Question: I have a checkable item in my list view
'''
public class CheckableMessageOut extends RelativeLayout implements Checkable{
public CheckableMessageOut(Context context) {
super(context);
}
public CheckableMessageOut(Context context, AttributeSet attrs) {
super(context, attrs);
}
LinearLayout wrapper;
private boolean checked = false;
@Override
public void setChecked(boolean b) {
if (checked!=b){
if (b){
wrapper.setBackgroundResource(R.drawable.label_msg_out_selected);
} else {
wrapper.setBackgroundResource(R.drawable.label_msg_out);
}
}
checked = b;
}
'''
I use it like this
'''
<ru.kurganec.vk.messenger.ui.helper.CheckableMessageOut xmlns:android="http://schemas.android.com/apk/res/android"
android:layout_width="fill_parent"
android:layout_height="wrap_content"
>
<LinearLayout
android:id="@+id/wrapper"
android:layout_width="wrap_content"
android:layout_height="wrap_content"
android:layout_alignParentRight="true"
android:background="@drawable/label_msg_out"
android:orientation="vertical">
<TextView
android:id="@+id/text_msg"
android:layout_width="wrap_content"
android:layout_height="wrap_content"
android:text="ad"
/>
<LinearLayout
android:id="@+id/list_attach"
android:layout_width="wrap_content"
android:layout_height="wrap_content"
android:layout_gravity="right"
android:orientation="vertical">
</LinearLayout>
</LinearLayout>
<TextView
android:id="@+id/text_date"
android:layout_width="wrap_content"
android:layout_height="wrap_content"
android:layout_toLeftOf="@id/wrapper"
android:text="06.06"/>
</ru.kurganec.
'''
vk.messenger.ui.helper.CheckableMessageOut>
sometimes i add some views programmatically to the @id/list_attach and then something strage happens. I cannot select the item with attached view.
Whole It looks like this.

by saying selected i mean checked.
I set this field mList.setChoiceMode(ListView.CHOICE_MODE_MULTIPLE);
Why can't i select the itemss?
---
UPDATE
Fragment class <URL> this is the main part of my app , so it looks like "god class" antipattern
Adapter class <URL>
Adapter's item class <URL>
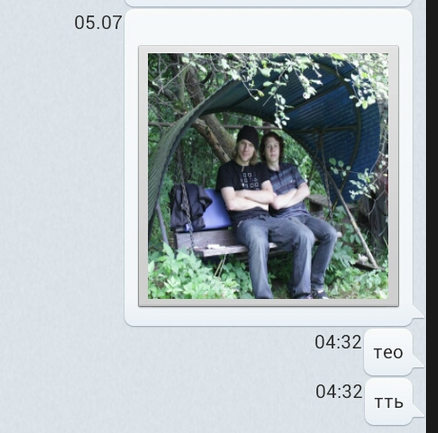
Answer: I solved the problem
Just add this to root view, if you have clickable views in ListView
'''
android:descendantFocusability="blocksDescendants"
'''